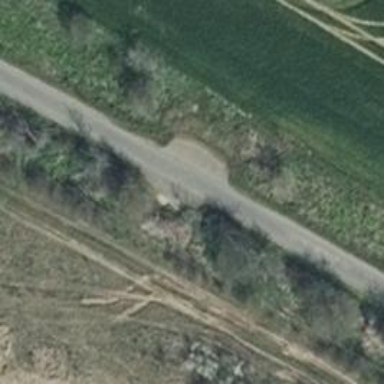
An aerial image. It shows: Passing place on the road.